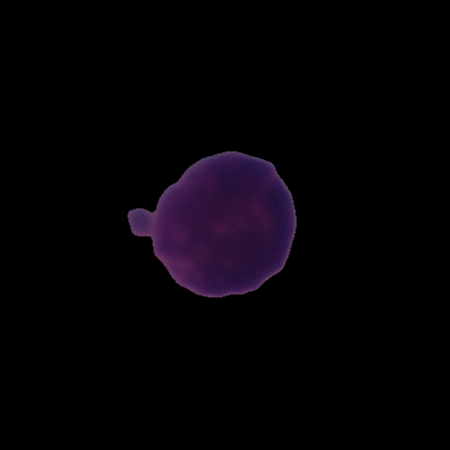
Label: healthy